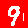
Digit: 9